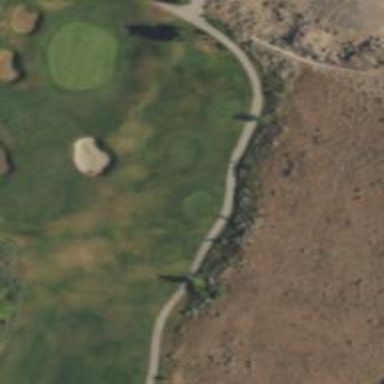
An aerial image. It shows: Grassy area designated as golf tee.